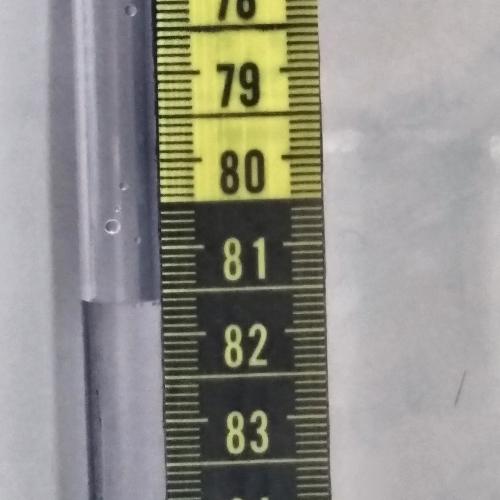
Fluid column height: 81.6 cm